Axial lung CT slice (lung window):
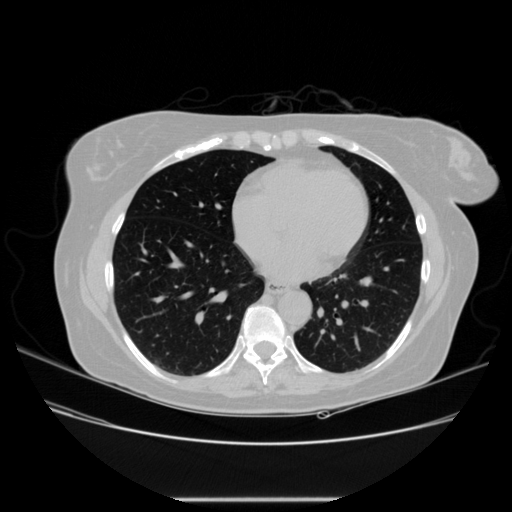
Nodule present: no